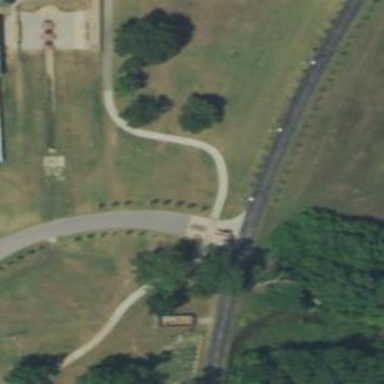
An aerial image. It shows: Asphalt cycleway.